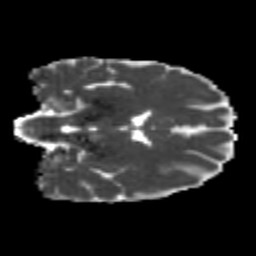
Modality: MD
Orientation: coronal
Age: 22
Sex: female
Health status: healthy
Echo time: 0.074 s